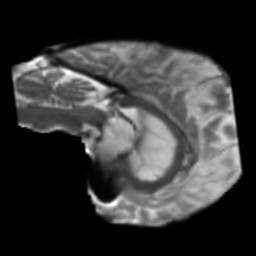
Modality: T2w
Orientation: sagittal
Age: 75
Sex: male
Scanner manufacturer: siemens
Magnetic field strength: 3 T
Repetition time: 5.25 s
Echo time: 0.08 s